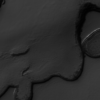
Label: not_dusty